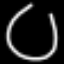
Label: clock